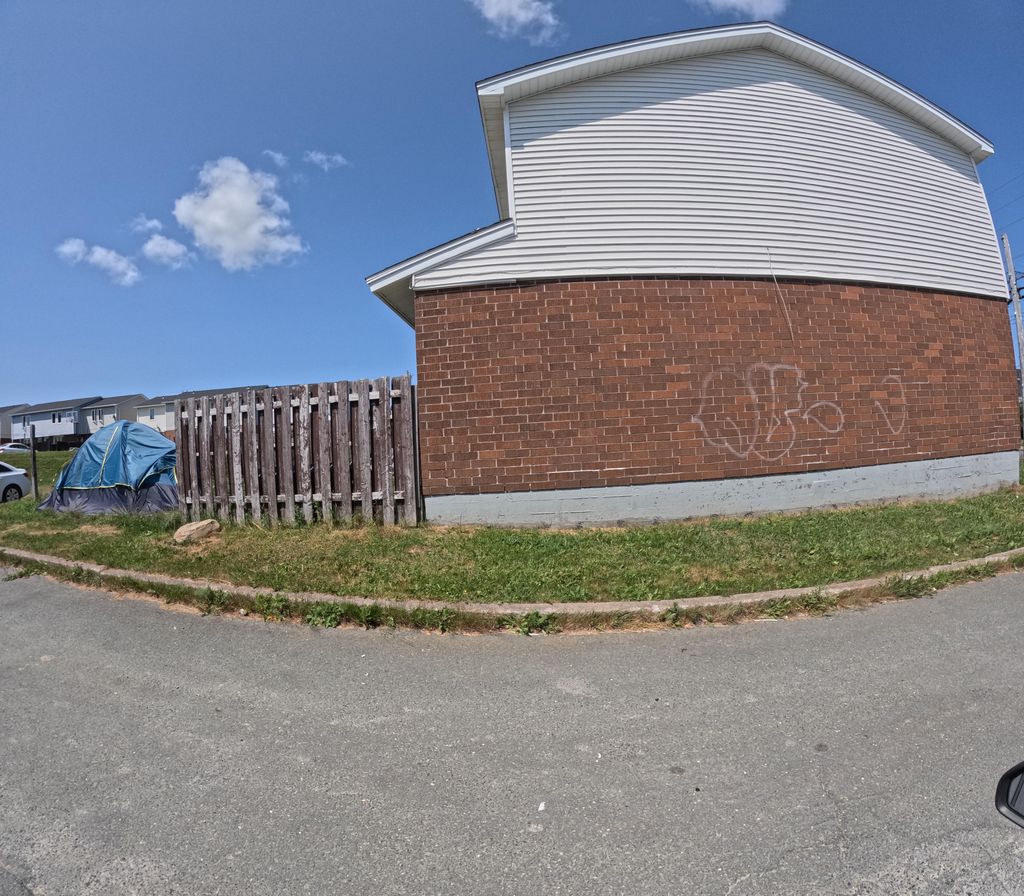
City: st_johns